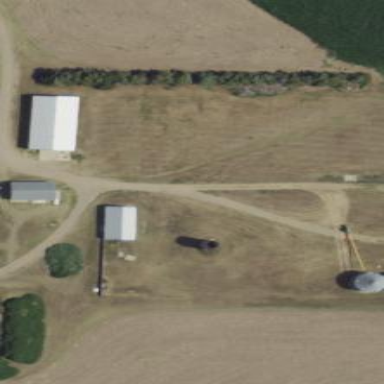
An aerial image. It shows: Farmyard area.